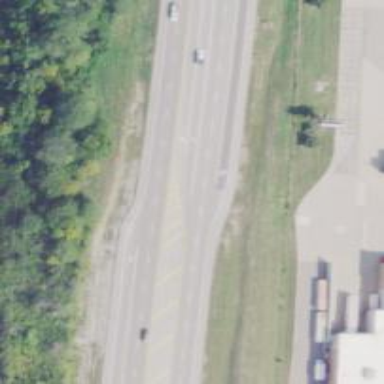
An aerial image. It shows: Trunk highway with expressway features.